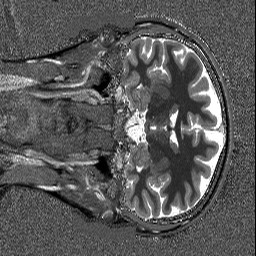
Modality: T1map
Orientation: coronal
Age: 30
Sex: female
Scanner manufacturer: siemens
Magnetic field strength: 3 T
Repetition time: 5 s
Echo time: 0.00298 s